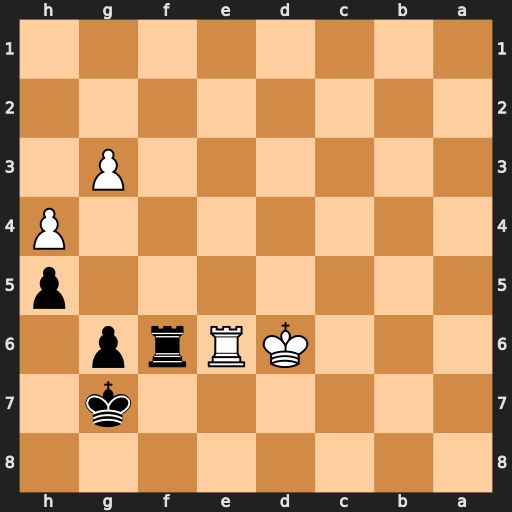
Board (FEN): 8/6k1/3KRrp1/7p/7P/6P1/8/8
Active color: b
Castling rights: -
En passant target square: -
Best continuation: Kf7 Kd7 Rxe6